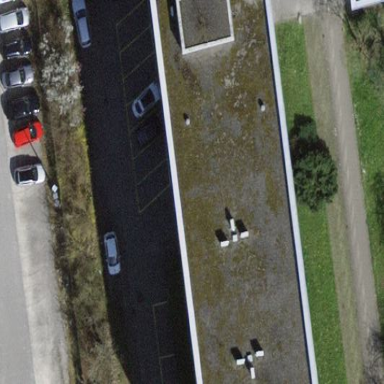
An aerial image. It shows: Office building.